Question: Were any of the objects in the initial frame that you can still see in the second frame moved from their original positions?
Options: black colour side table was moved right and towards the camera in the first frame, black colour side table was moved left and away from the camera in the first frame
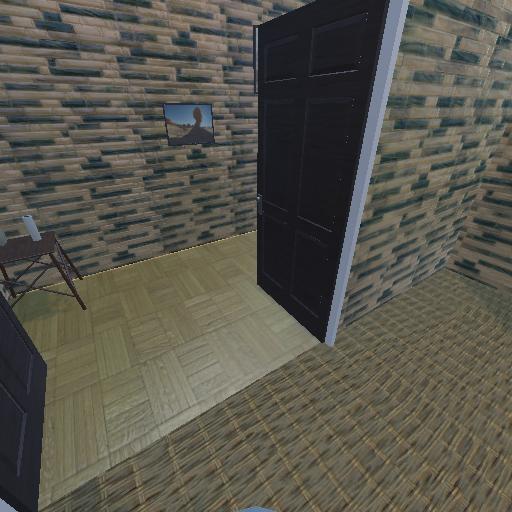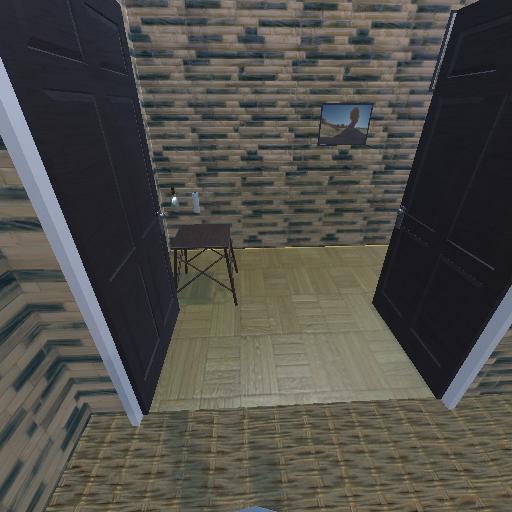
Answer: black colour side table was moved right and towards the camera in the first frame